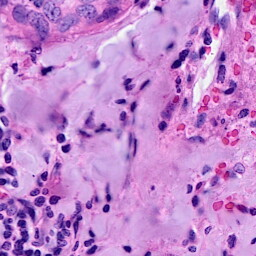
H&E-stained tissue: Breast